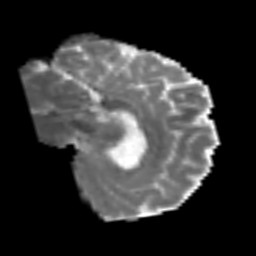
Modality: MD
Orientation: sagittal
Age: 56
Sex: male
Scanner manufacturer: siemens
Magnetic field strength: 3 T
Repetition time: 6.1 s
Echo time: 0.101 s